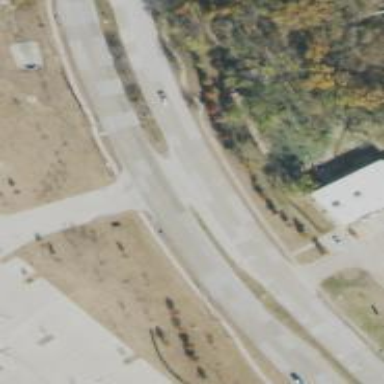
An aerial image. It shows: Secondary link road.